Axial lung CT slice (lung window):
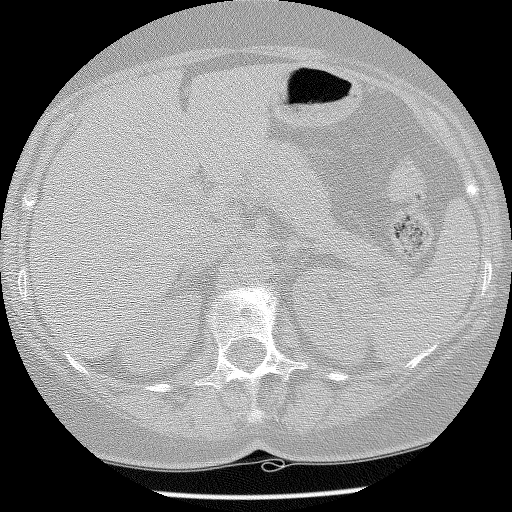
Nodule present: no